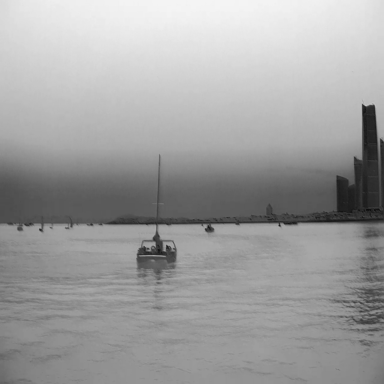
There are four sailboats in the infrared image.